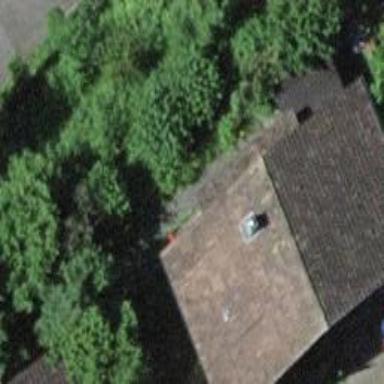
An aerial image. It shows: Detached building with gabled roof.